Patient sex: F
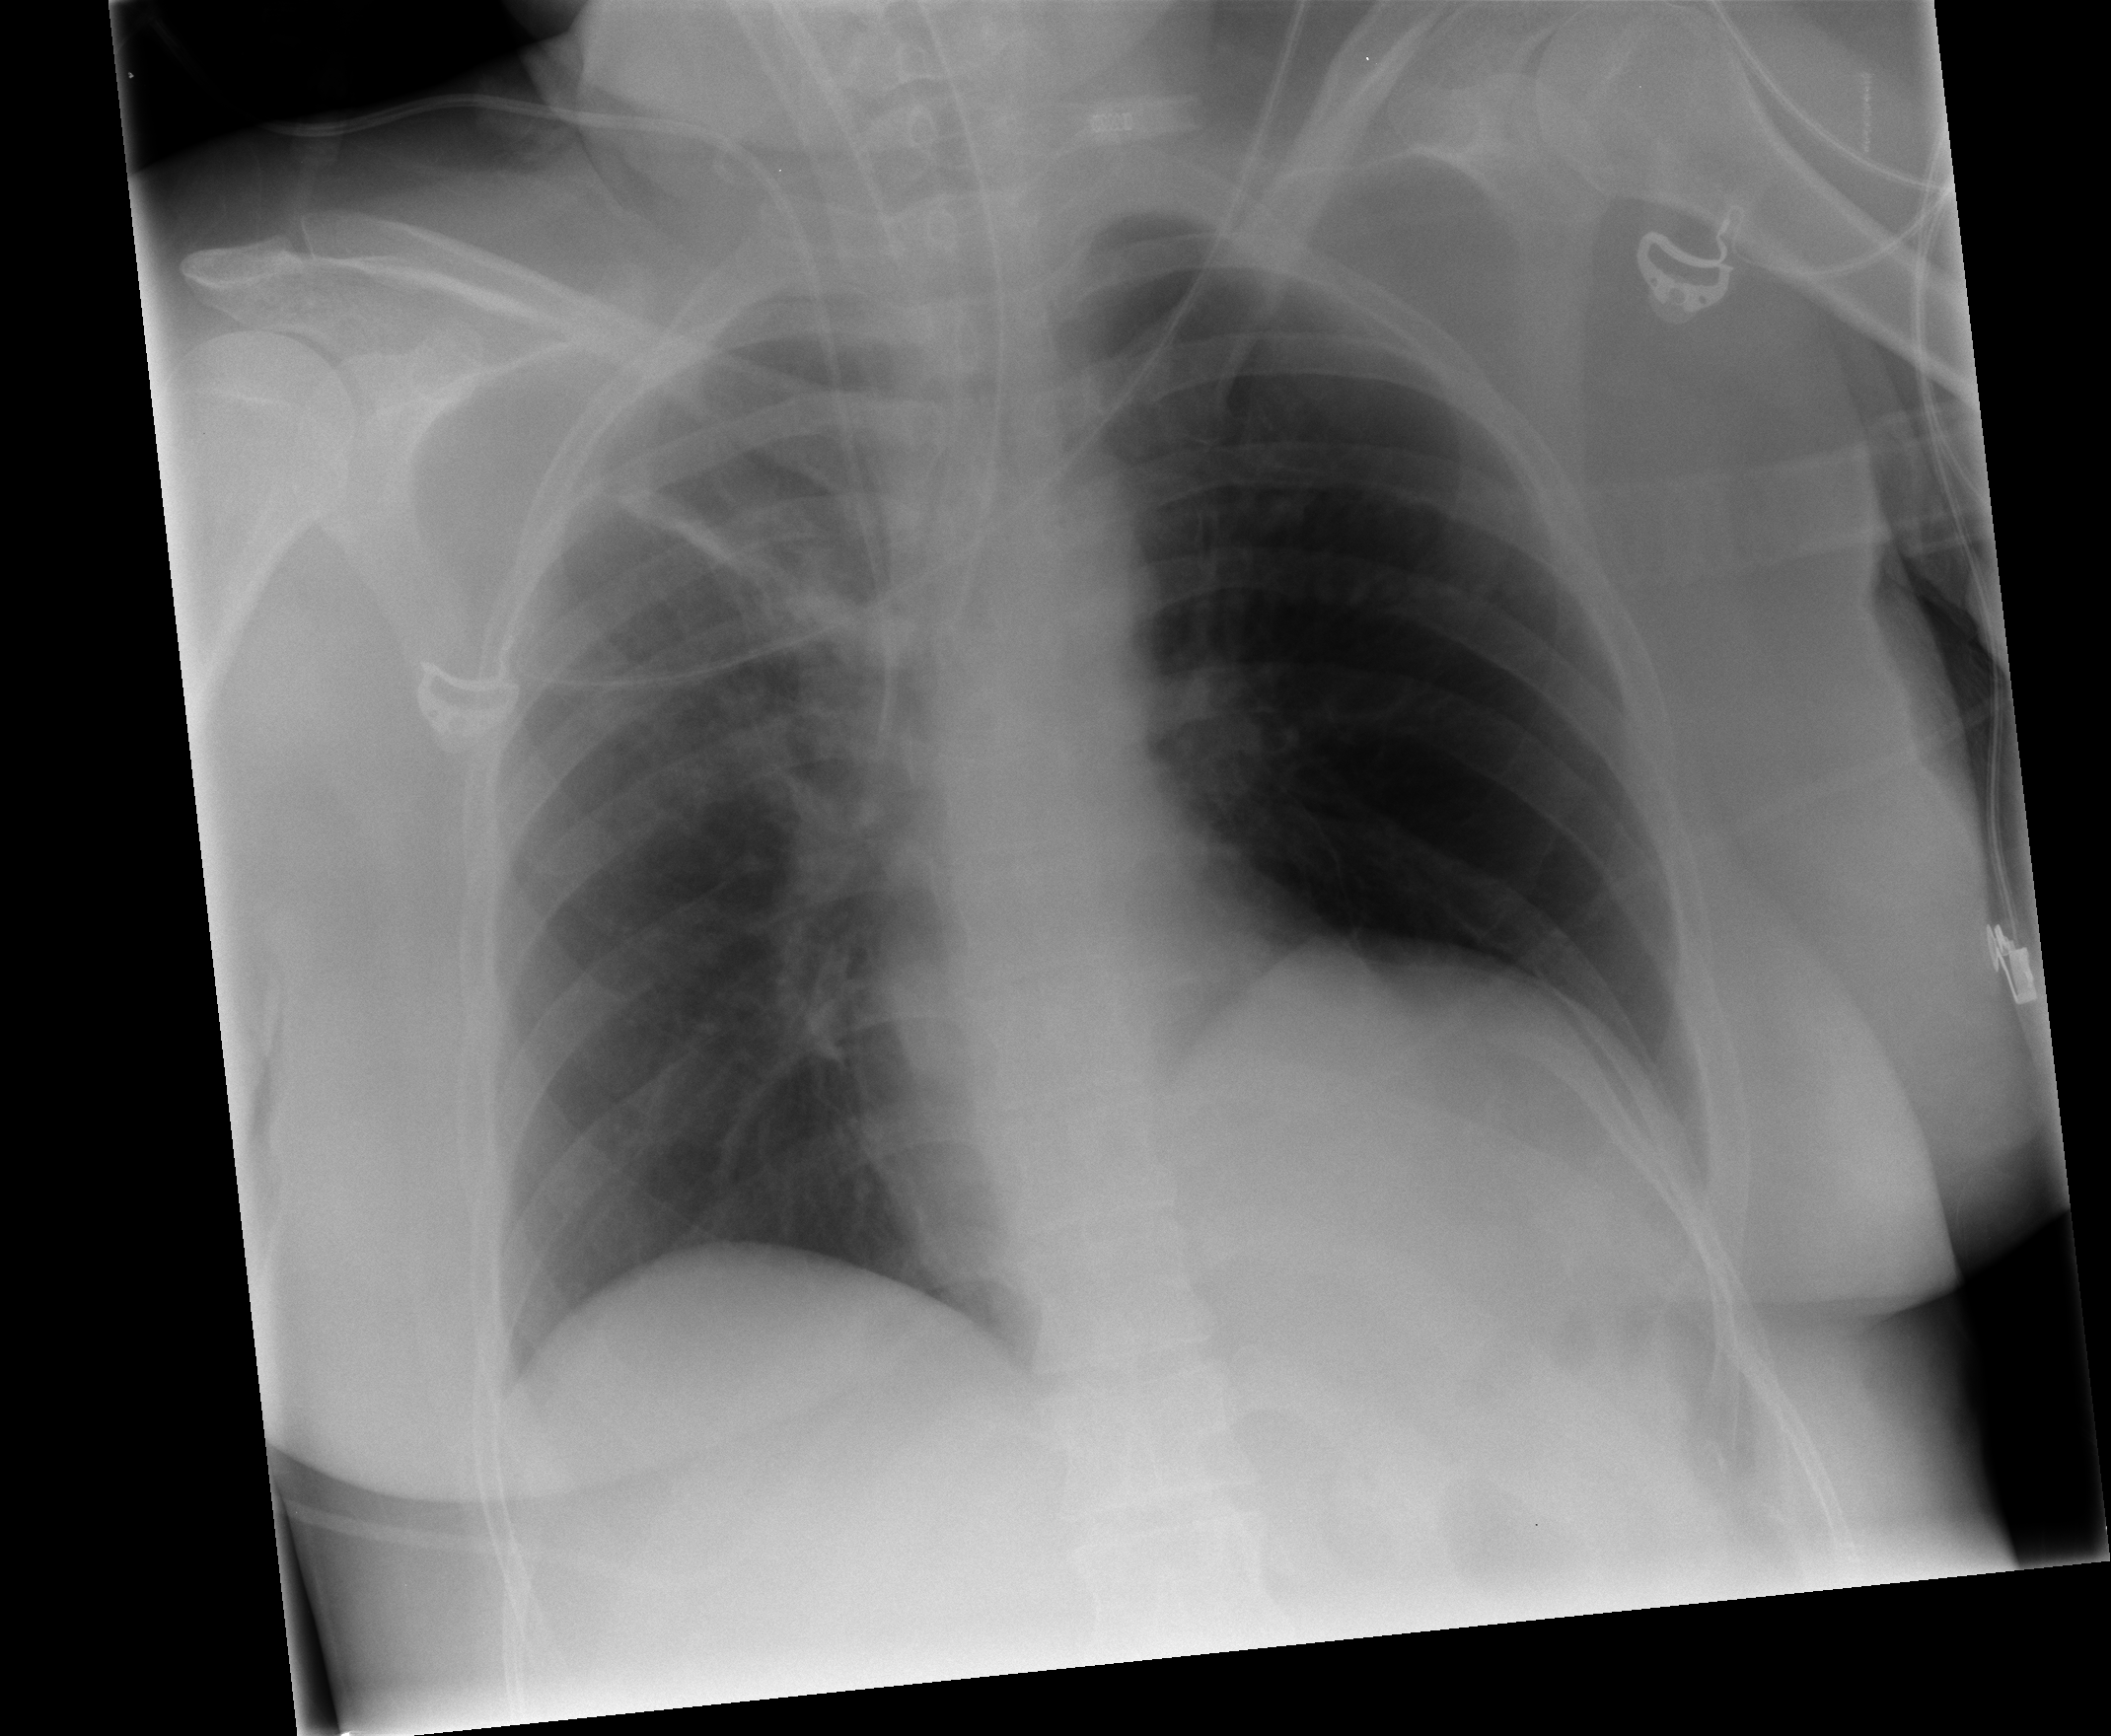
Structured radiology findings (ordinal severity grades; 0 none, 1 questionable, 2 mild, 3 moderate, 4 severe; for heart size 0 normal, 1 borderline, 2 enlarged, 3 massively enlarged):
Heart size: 0
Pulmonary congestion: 0
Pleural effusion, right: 0
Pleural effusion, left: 0
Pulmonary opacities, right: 0
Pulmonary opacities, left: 0
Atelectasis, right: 2
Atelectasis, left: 0